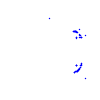
Particle: electron